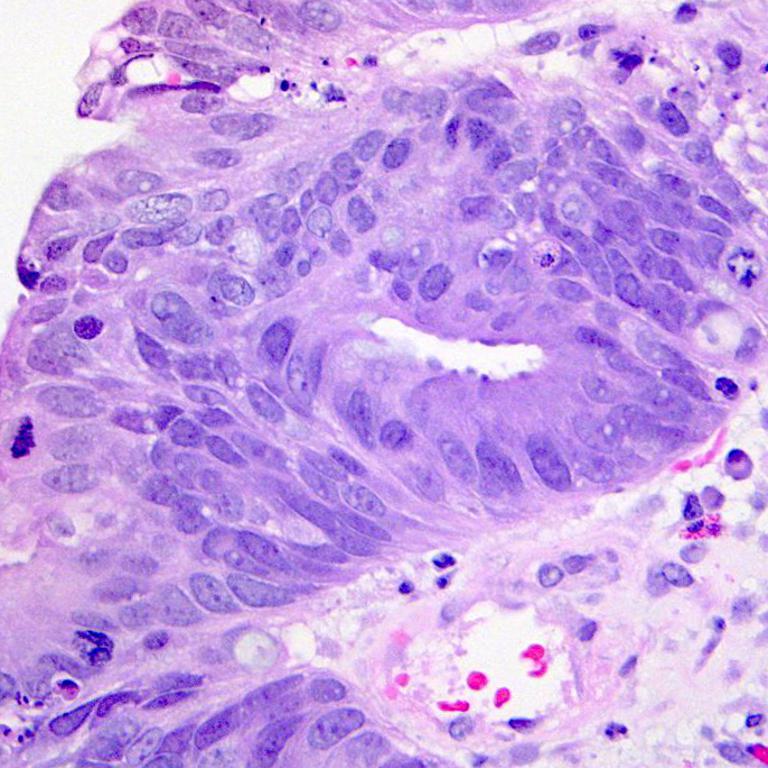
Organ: colon
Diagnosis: adenocarcinomas